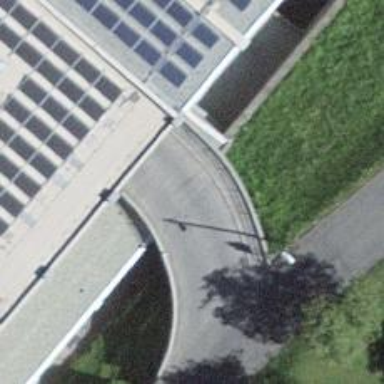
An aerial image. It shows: Residential road on concrete bridge.